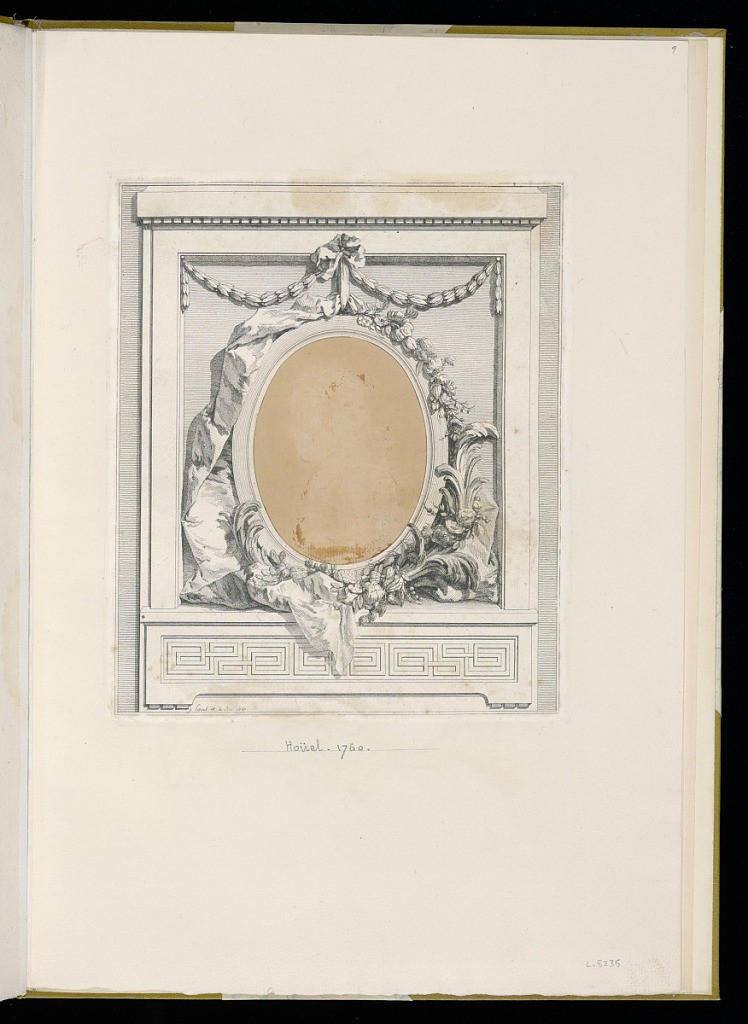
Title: Design for a Frame
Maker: Jean-Pierre-Louis-Laurent Houël, French, 1735–1813
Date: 1760
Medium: Etching and engraving on paper
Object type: Album of frames
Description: Design for a frame with an oval medallion in the center hanging from a festoon of leaves, and framed by textiles, flowers, and palm leaves, within a rectangular frame decorated with a meander pattern along the bottom. The plate is signed and dated.